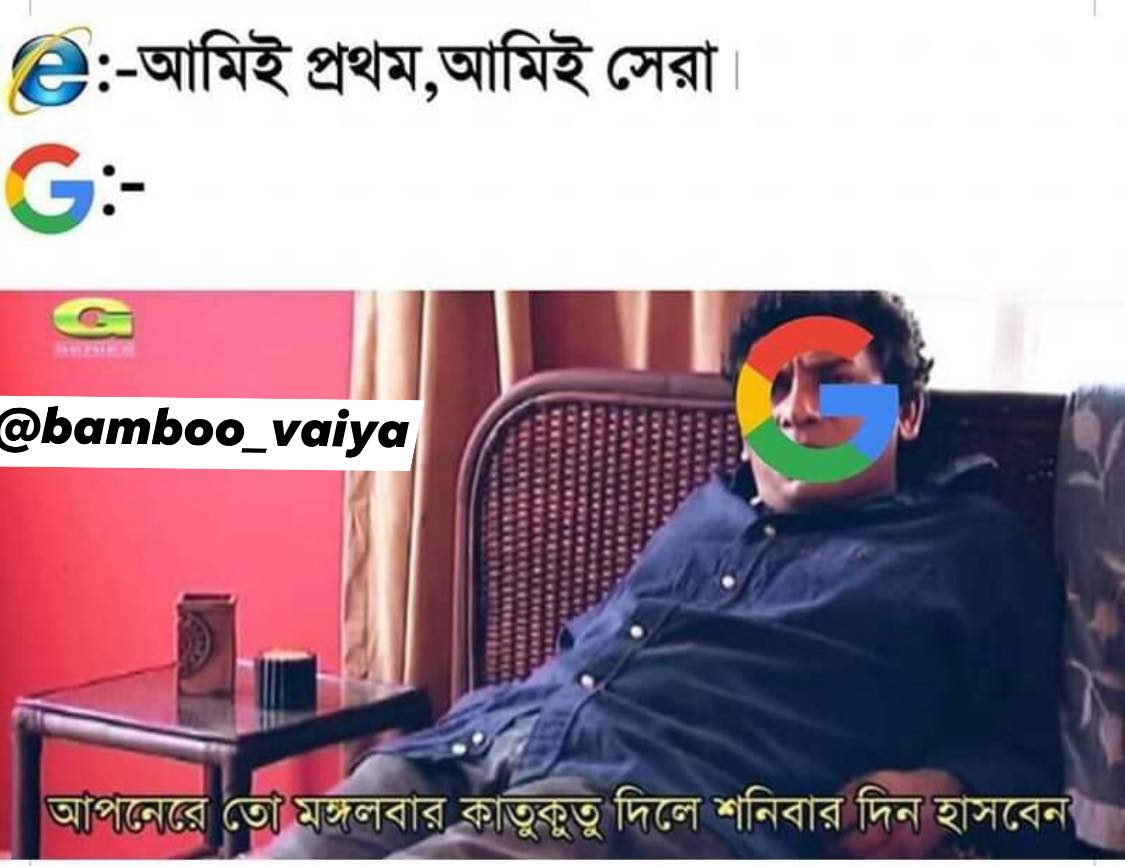
Caption: আমিই প্রথম, আমিই সেরা ।     আপনেরে তো মঙ্গলবার কাতুকাতু দিলে শনিবার দিন হাসবেন
Label: non-hate